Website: apple
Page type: billing-address
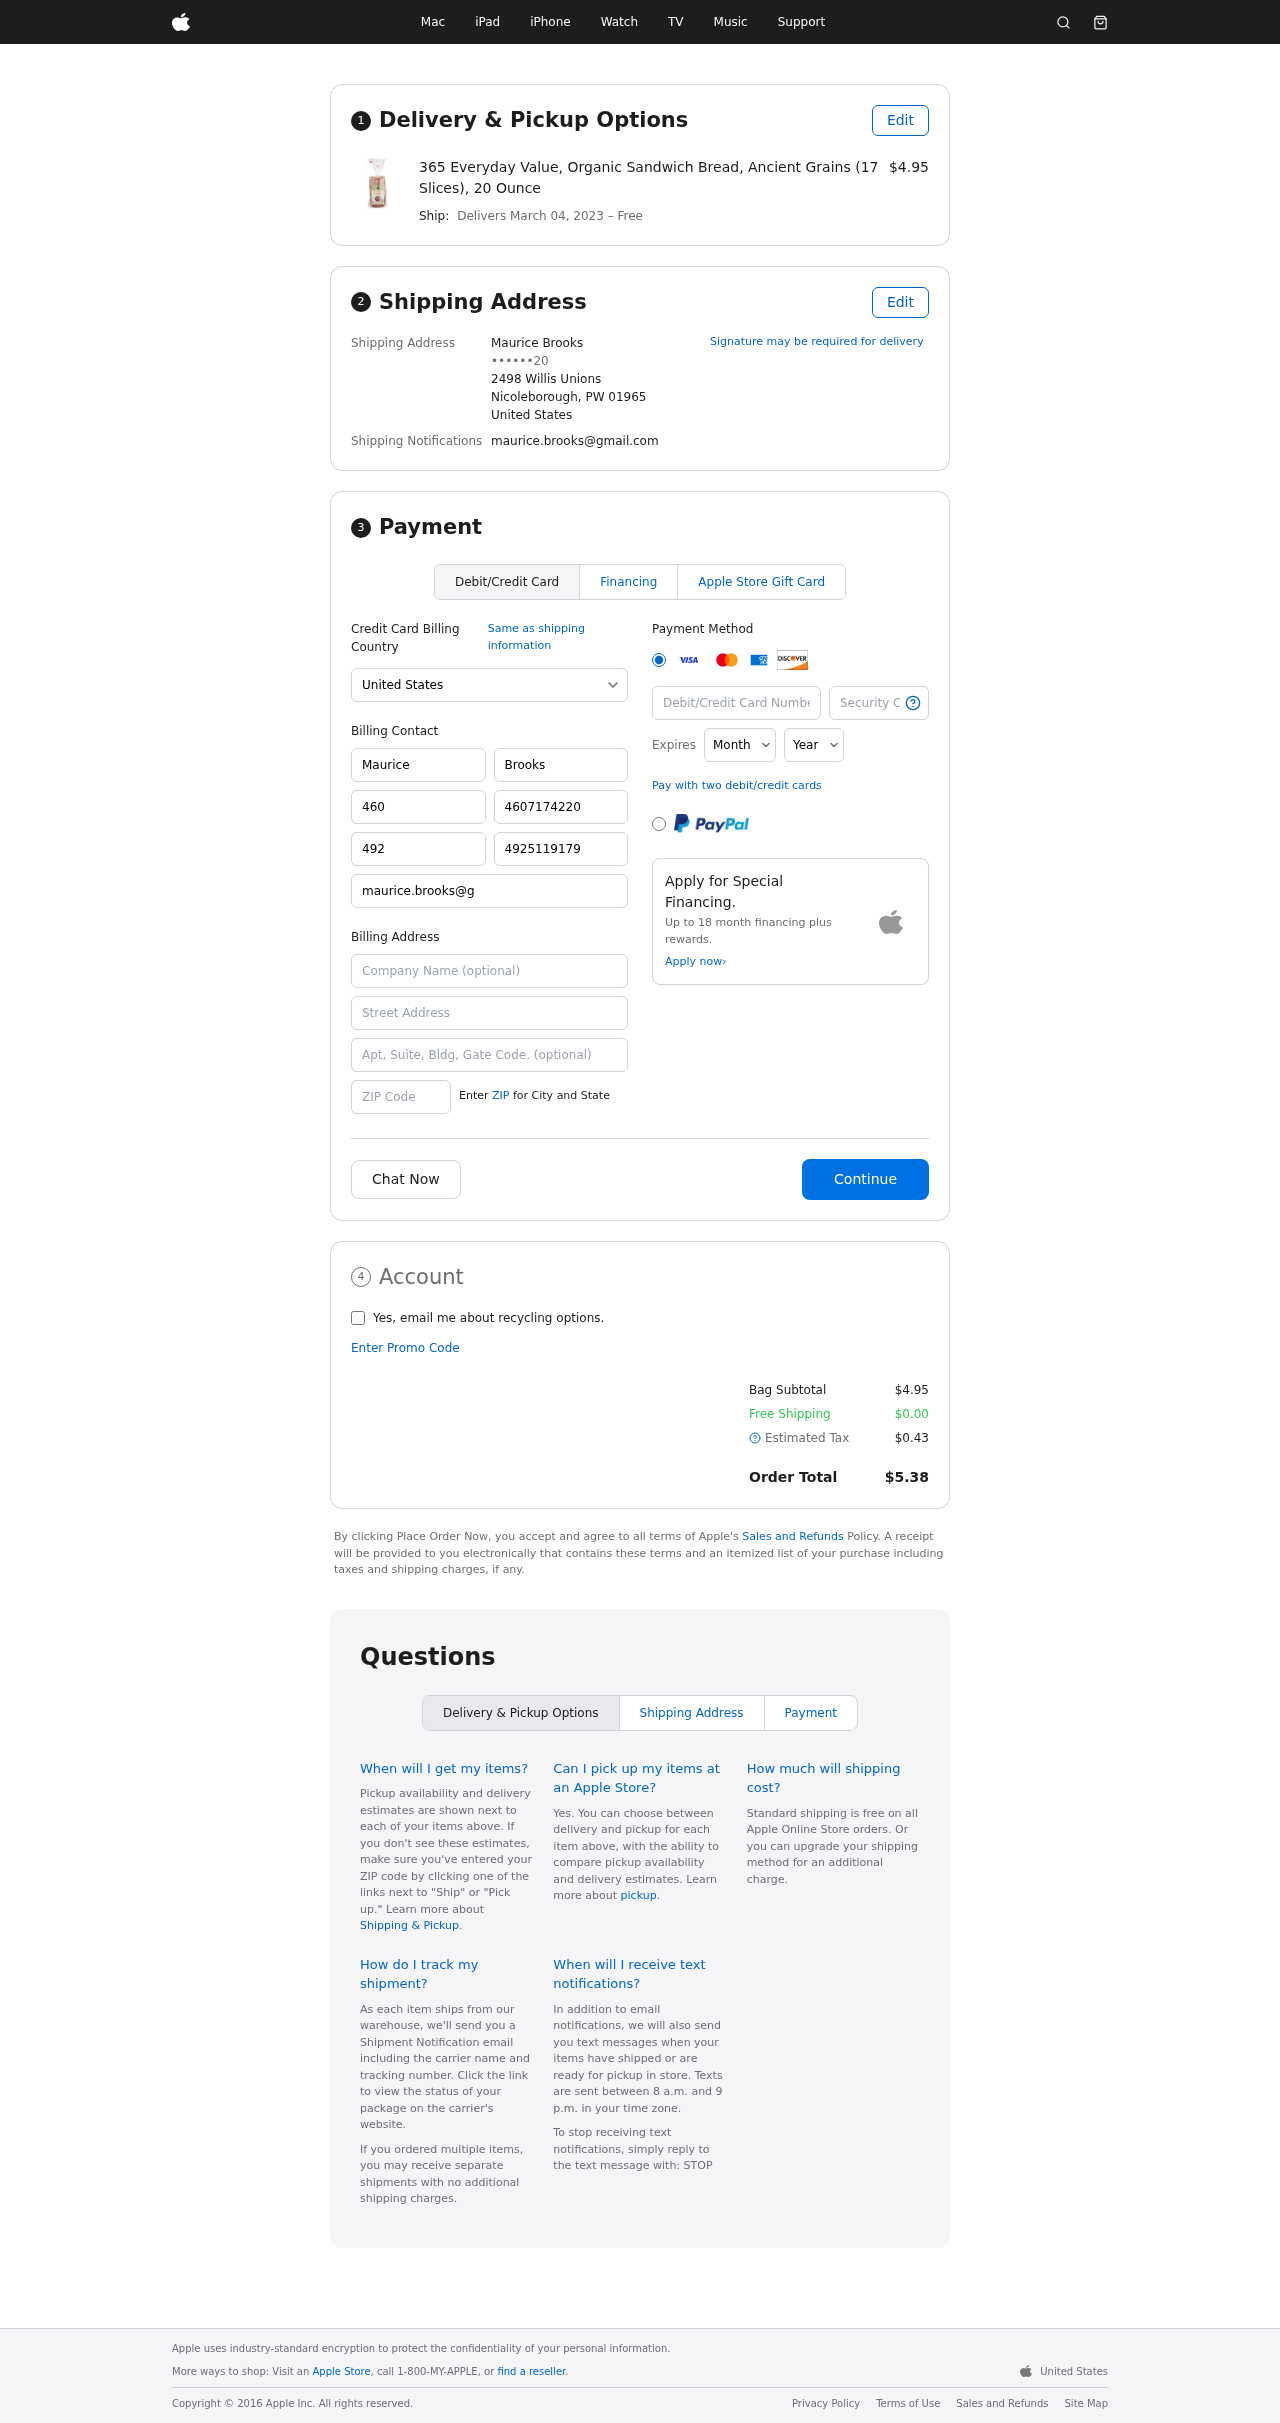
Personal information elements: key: PII_CARD_CVV
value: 7337
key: PII_CARD_EXPIRY_MONTH
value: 08
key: PII_CARD_EXPIRY_YEAR
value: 29
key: PII_CARD_NUMBER
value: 3746 6874 9255 545
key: PII_CITY_STATE_ZIP
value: Nicoleborough, PW 01965
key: PII_COUNTRY
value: United States
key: PII_EMAIL
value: maurice.brooks@gmail.com
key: PII_FULLNAME
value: Maurice Brooks
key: PII_STREET
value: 2498 Willis Unions
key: PII_PHONE_MASKED
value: ••••••20
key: PII_BILLING_FIRSTNAME
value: Maurice
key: PII_BILLING_LASTNAME
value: Brooks
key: PII_BILLING_PHONE_AREA
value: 460
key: PII_BILLING_PHONE
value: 4607174220
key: PII_BILLING_PHONE_ALT_AREA
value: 492
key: PII_BILLING_PHONE_ALT
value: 4925119179
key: PII_BILLING_EMAIL
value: maurice.brooks@gmail.com
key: PII_BILLING_STREET
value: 2498 Willis Unions
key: PII_BILLING_POSTCODE
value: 01965
Product elements: key: PRODUCT1_NAME
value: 365 Everyday Value, Organic Sandwich Bread, Ancient Grains (17 Slices), 20 Ounce
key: PRODUCT1_PRICE
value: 4.95
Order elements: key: ORDER_DELIVERY_DATE
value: March 04, 2023
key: ORDER_SUBTOTAL
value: $4.95
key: ORDER_SHIPPING_COST
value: $0.00
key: ORDER_TAX
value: $0.43
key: ORDER_TOTAL
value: $5.38